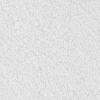
Atmospheric dust classification: not_dusty